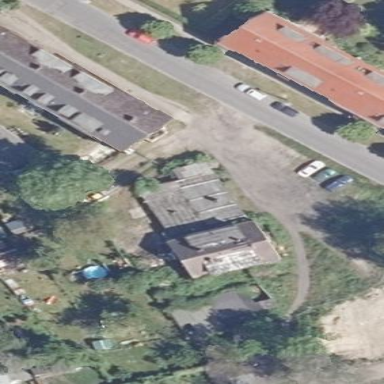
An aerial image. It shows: Building.